Interaction volume radius: 10 \u00c5
Interaction volume height: 40 \u00c5
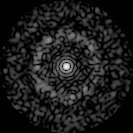
Disorder parameter: 0.8426